Field crop: maize
Growth stage: 2
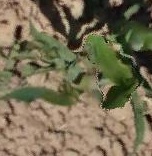
Species: maize